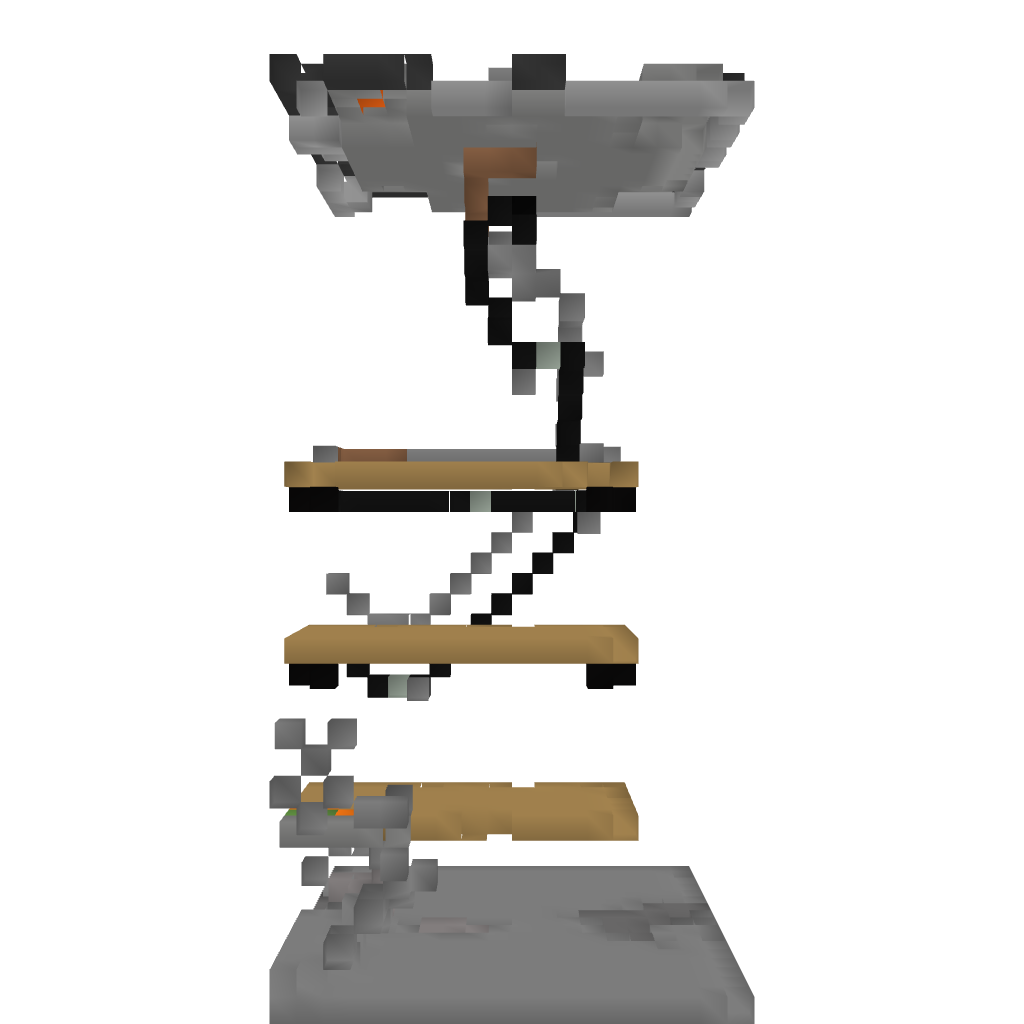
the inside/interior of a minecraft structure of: Underground base